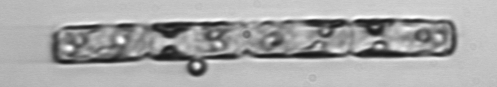
Label: Guinardia_delicatula